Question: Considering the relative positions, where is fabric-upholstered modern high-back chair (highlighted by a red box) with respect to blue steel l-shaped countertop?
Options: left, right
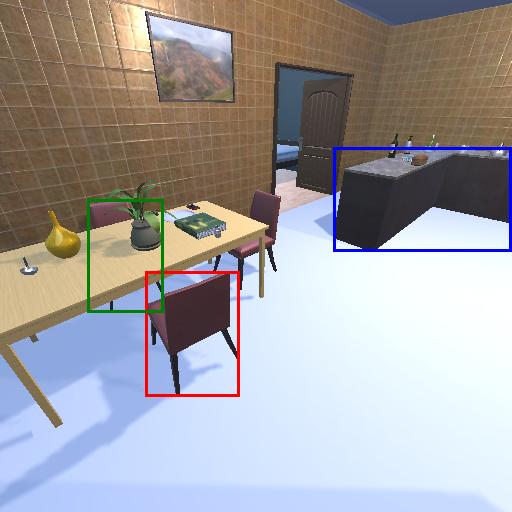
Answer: left